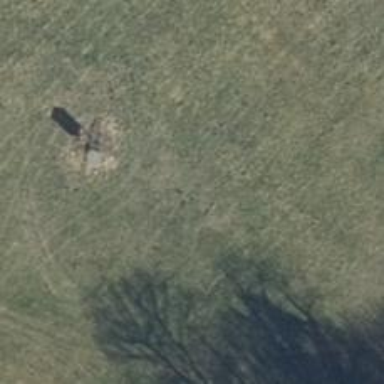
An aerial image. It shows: Shelter that serves as hunting stand.